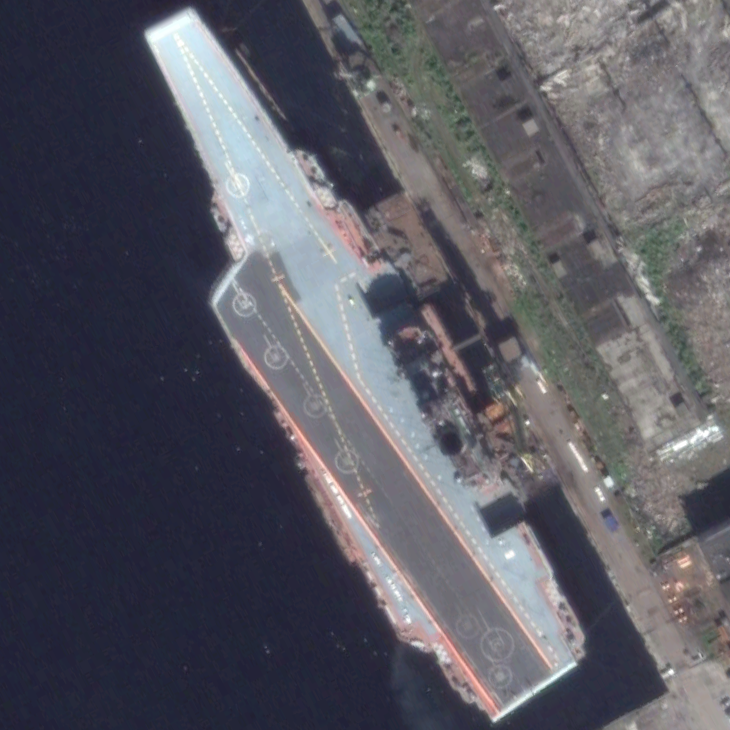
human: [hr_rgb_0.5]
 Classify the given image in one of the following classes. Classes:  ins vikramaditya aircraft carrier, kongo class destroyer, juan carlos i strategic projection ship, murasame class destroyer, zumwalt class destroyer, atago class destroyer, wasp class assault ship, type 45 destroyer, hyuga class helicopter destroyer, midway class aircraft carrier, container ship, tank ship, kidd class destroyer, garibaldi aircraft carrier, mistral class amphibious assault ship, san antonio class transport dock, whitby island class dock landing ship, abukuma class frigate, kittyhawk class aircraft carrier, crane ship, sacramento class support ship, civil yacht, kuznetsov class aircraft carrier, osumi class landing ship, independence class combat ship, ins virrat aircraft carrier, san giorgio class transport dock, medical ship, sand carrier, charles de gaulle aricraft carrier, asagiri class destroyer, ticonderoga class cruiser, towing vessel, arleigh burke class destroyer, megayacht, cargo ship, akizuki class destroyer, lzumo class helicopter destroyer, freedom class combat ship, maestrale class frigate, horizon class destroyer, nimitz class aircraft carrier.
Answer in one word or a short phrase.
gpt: Kuznetsov class aircraft carrier